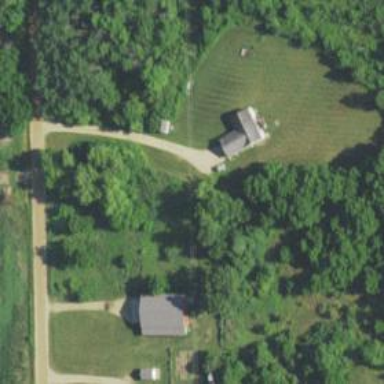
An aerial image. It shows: Driveway.